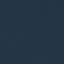
Label: SeaLake